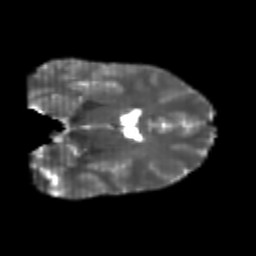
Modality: T2w
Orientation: coronal
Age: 24
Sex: female
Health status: healthy
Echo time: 0.074 s